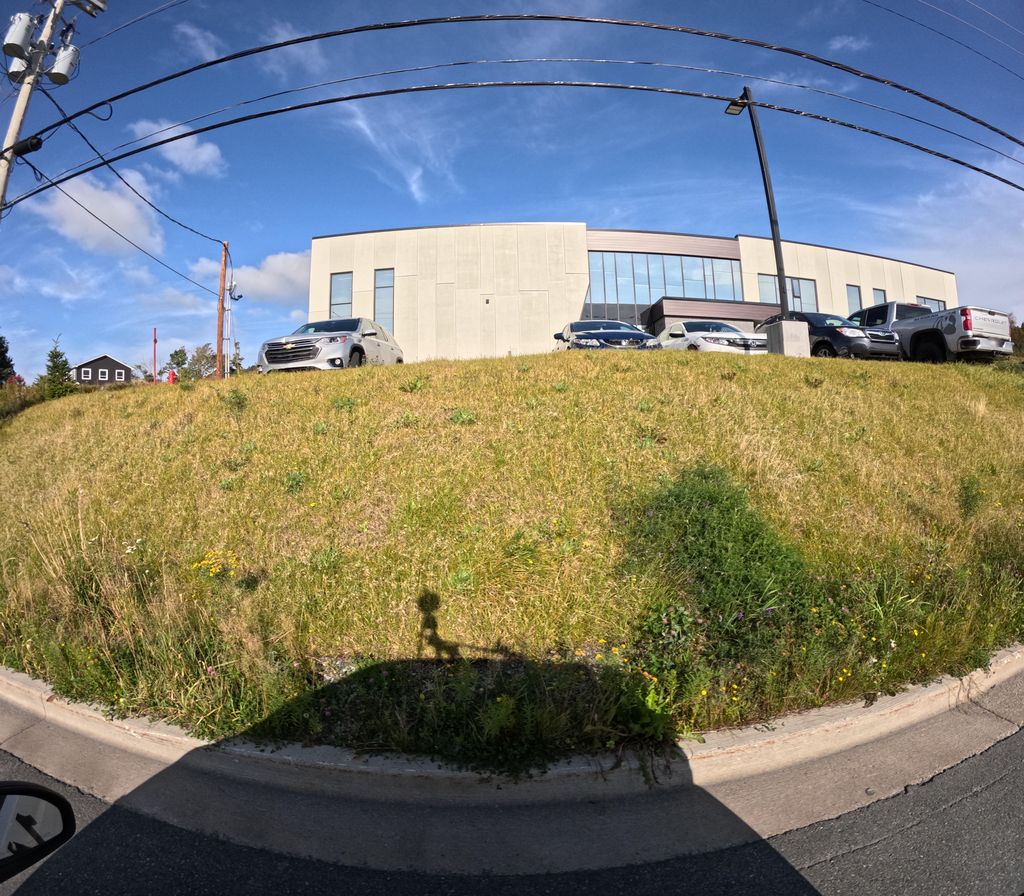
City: st_johns